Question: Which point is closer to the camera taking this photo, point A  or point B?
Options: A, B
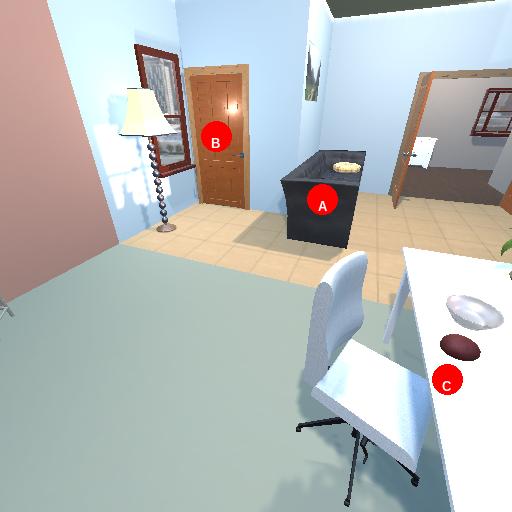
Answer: A